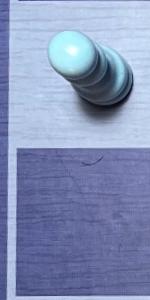
Label: Empty